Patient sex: F
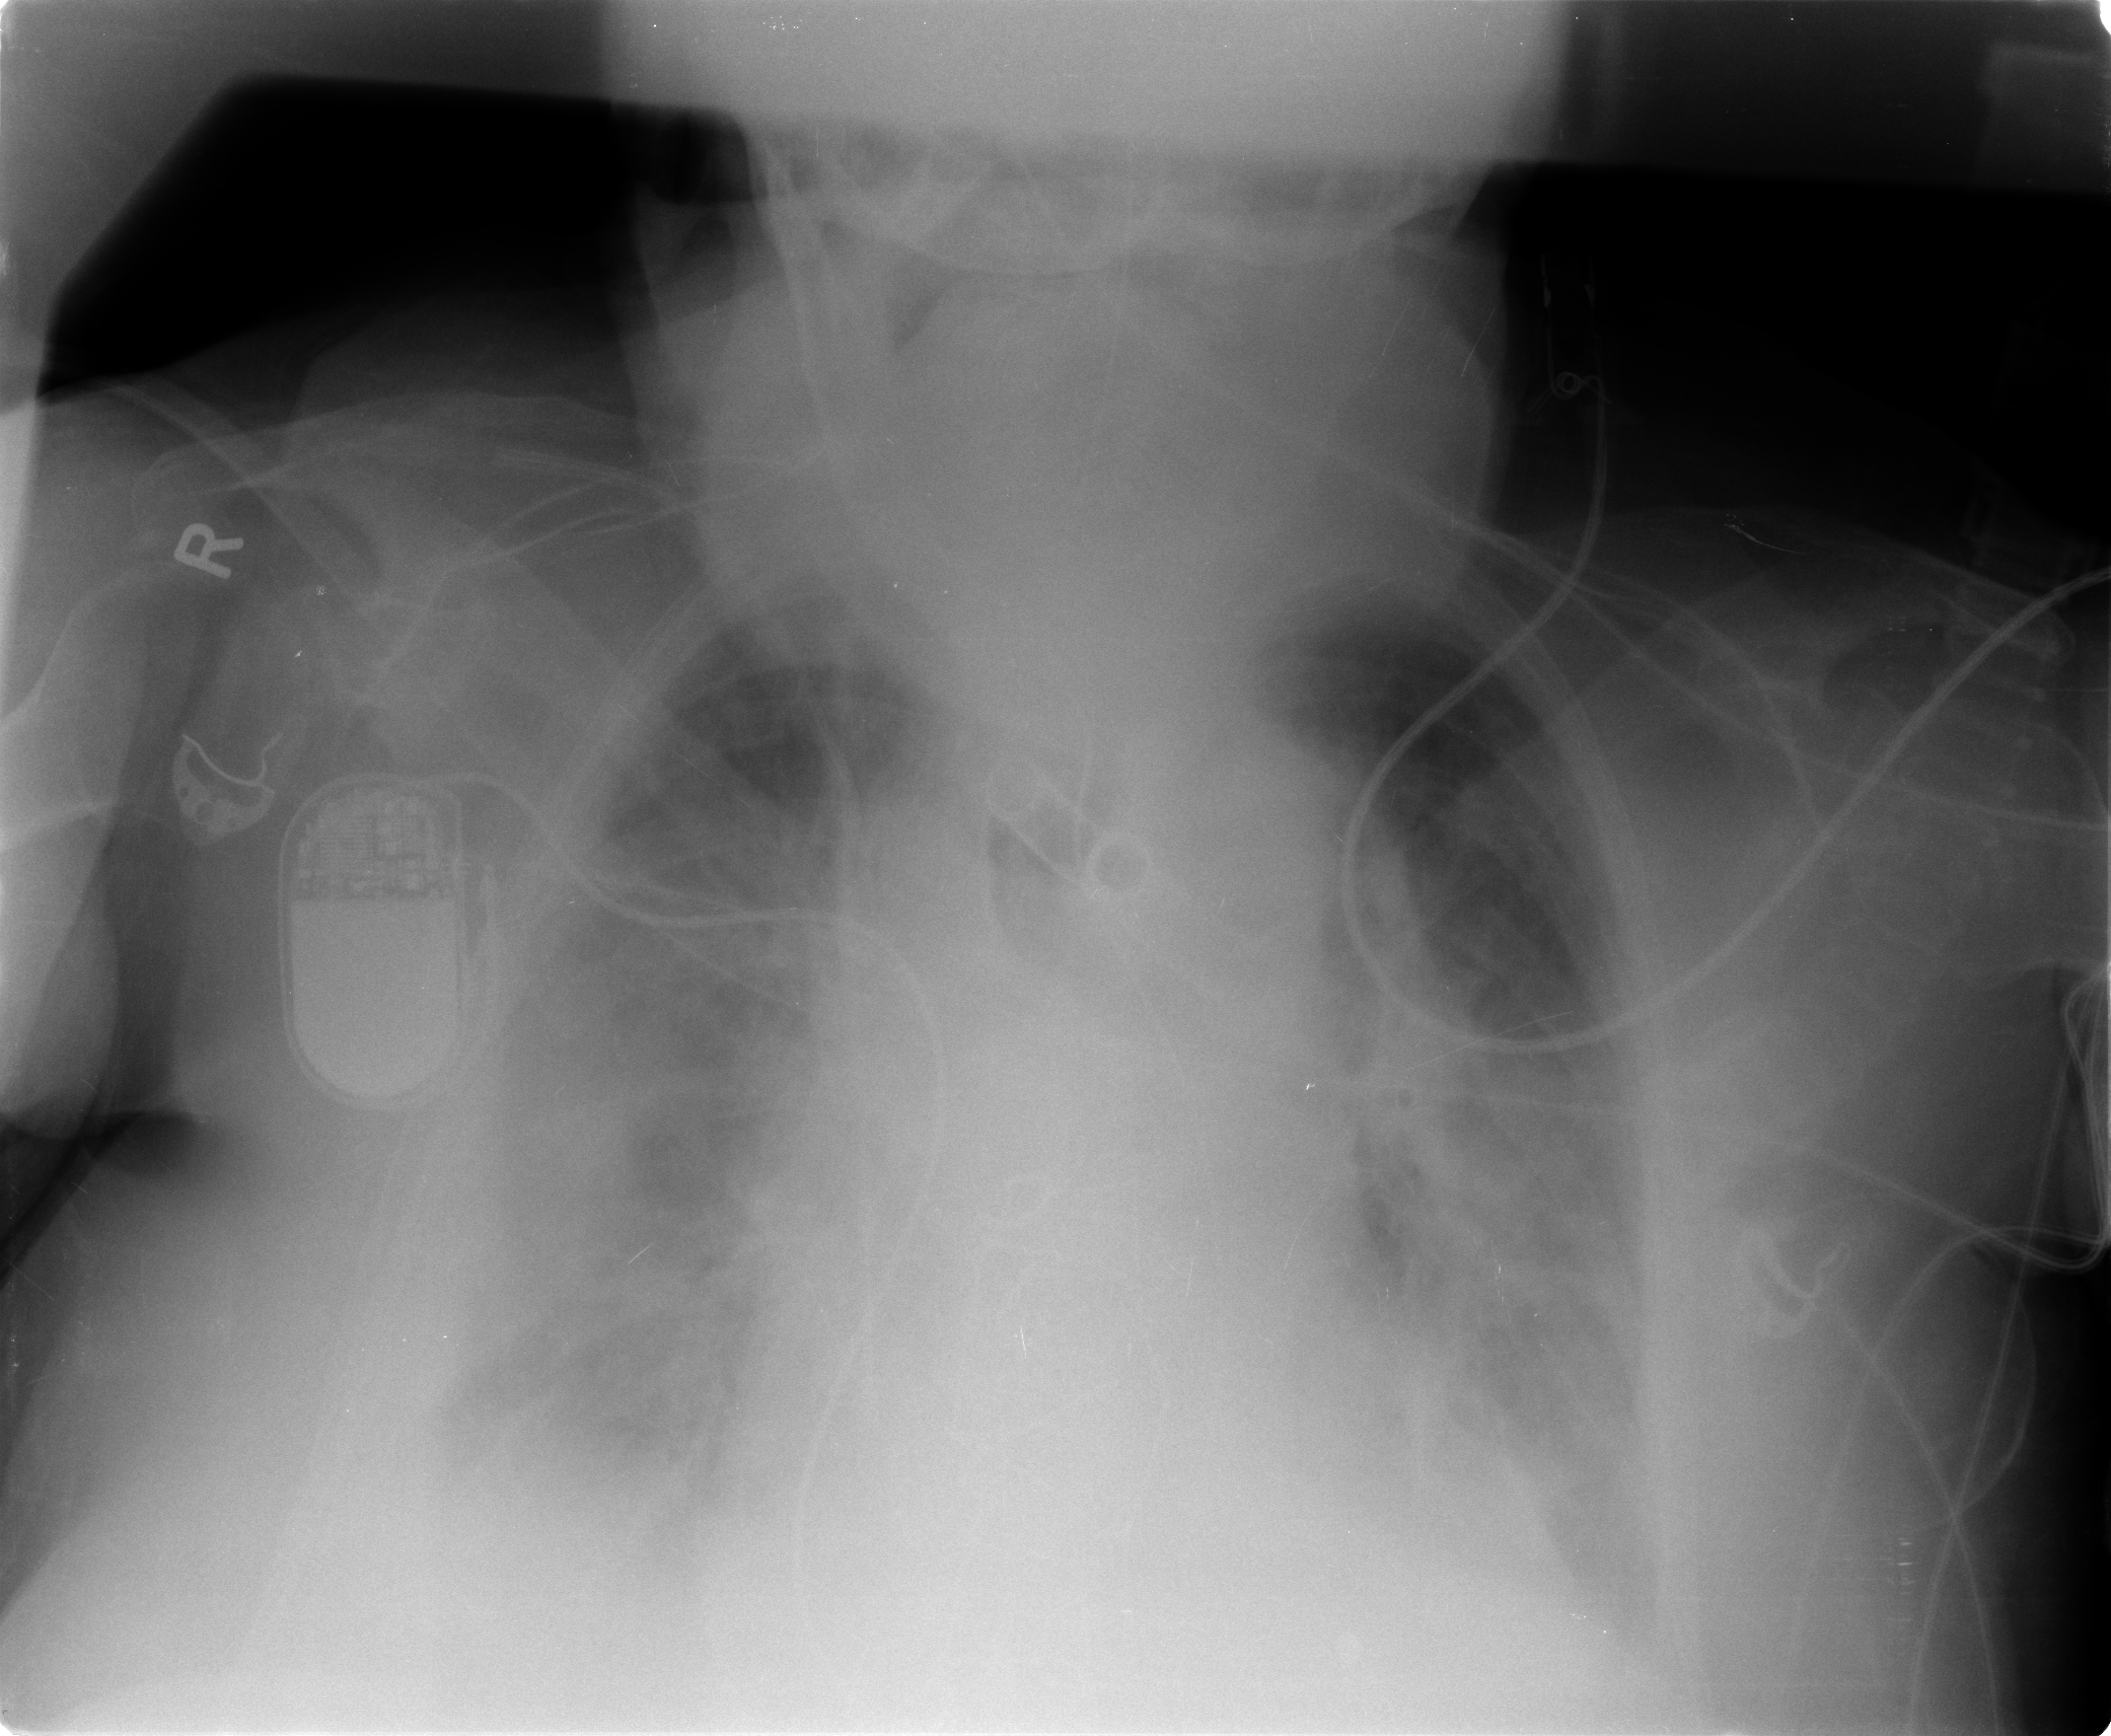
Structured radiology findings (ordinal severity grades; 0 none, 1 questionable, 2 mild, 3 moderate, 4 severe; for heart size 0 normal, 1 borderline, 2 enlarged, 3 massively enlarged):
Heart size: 2
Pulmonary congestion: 2
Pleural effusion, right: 2
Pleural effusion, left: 2
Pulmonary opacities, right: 2
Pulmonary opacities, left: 3
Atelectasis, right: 2
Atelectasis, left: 3